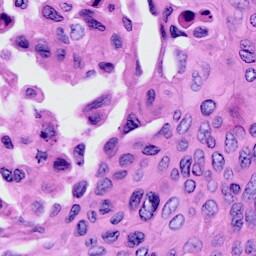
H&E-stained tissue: Cervix